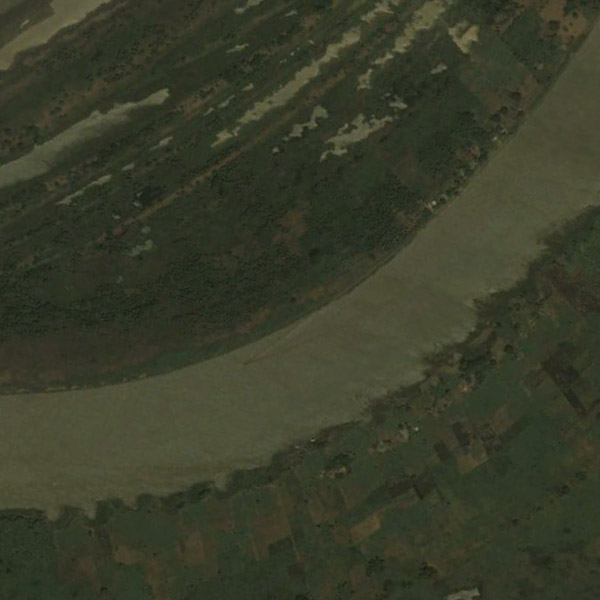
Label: River